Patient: sex F, age 58
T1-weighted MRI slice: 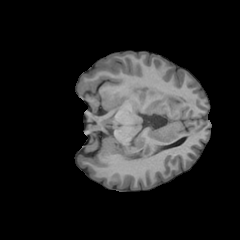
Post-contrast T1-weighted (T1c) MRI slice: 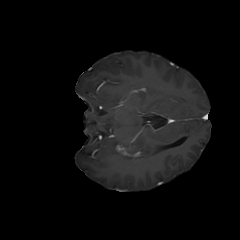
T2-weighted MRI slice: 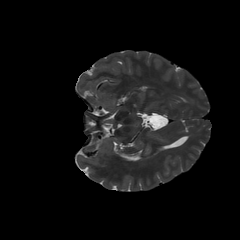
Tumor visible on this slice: no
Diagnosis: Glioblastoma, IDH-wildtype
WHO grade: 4